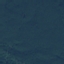
Land use / land cover: Forest